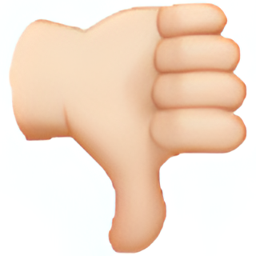
Name: thumbs down sign
Emoji: 👎🏻
Group: People & Body
Sub-group: hand-fingers-closed